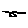
Label: fish